Field crop: maize
Growth stage: 2
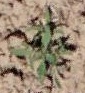
Species: atriplex